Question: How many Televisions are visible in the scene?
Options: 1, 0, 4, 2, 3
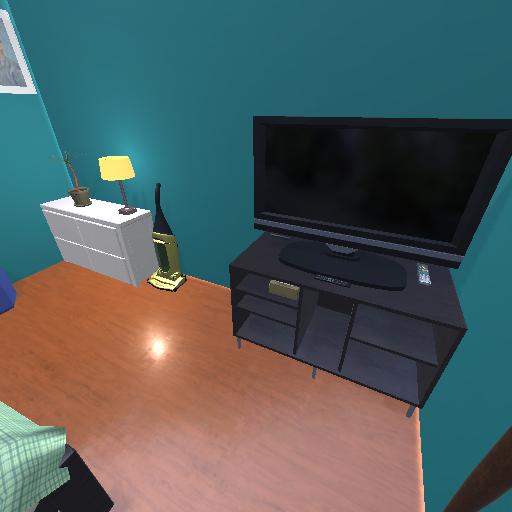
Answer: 1